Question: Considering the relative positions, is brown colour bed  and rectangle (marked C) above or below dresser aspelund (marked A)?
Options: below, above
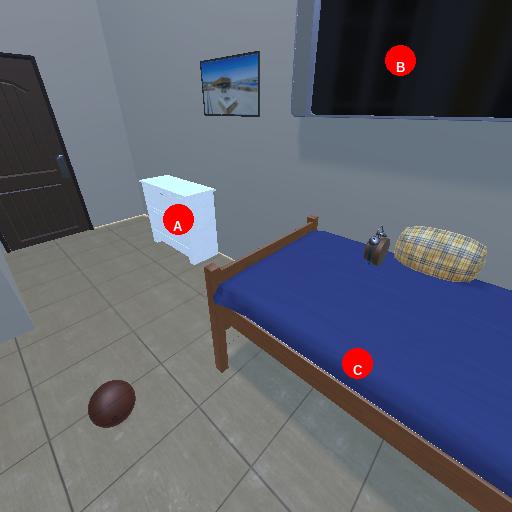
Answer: below